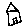
Label: house